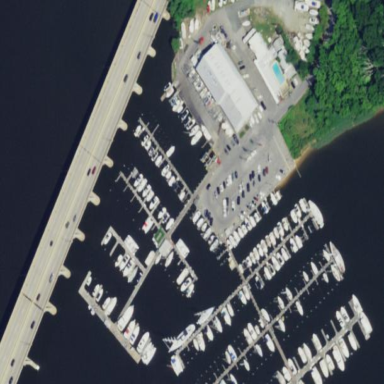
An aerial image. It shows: Marina on leisure land.